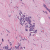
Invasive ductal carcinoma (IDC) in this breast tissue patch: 1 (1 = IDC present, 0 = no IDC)